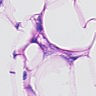
Metastatic tissue present: yes